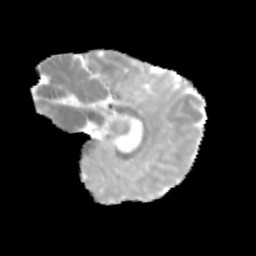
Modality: MD
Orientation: sagittal
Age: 12
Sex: male
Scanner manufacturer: siemens
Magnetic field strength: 3 T
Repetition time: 3.8 s
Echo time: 0.07 s